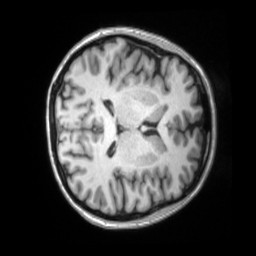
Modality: T1w
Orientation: axial
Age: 47
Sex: female
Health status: ill
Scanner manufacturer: siemens
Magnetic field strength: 3 T
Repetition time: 2.2 s
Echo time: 0.00157 s